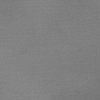
Atmospheric dust classification: dusty